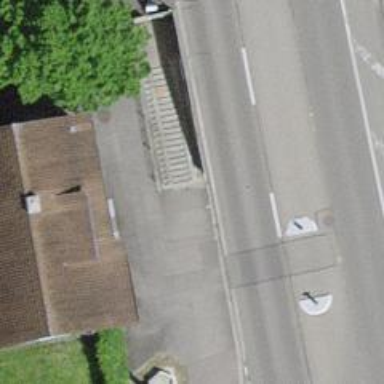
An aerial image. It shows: Road with steps.